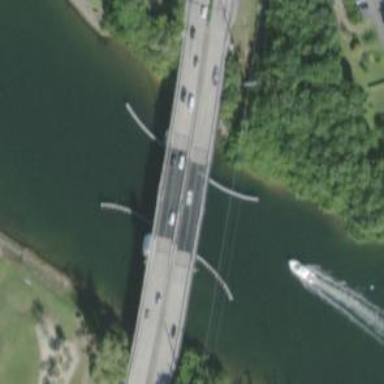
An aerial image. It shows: Primary highway with movable bascule bridge.